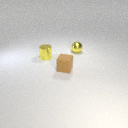
small yellow metal sphere to the right of small brown rubber cube